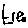
Label: tree